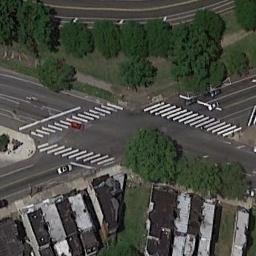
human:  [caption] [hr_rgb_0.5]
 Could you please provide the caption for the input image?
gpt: There are many trees near the intersection .

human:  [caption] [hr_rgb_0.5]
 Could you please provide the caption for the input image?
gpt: There are several moving vehicles on the road at the intersection, With many buildings and some trees around the intersection .

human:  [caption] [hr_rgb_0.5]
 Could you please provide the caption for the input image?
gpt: There are zebra crossings at intersections .

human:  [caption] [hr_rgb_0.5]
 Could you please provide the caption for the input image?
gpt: A tilted intersection with sparse traffic is between some neatly arranged houses and green areas .

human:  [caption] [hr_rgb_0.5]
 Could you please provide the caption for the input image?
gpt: There are some green trees and buildings beside the intersection .